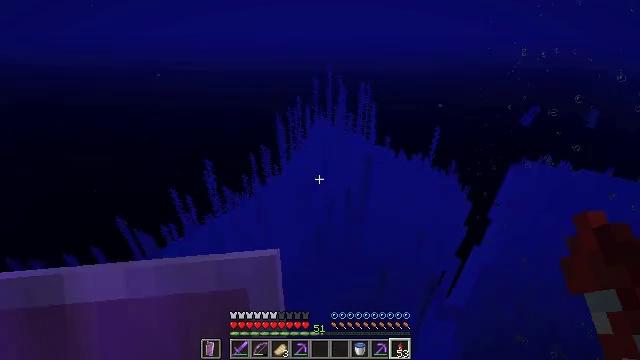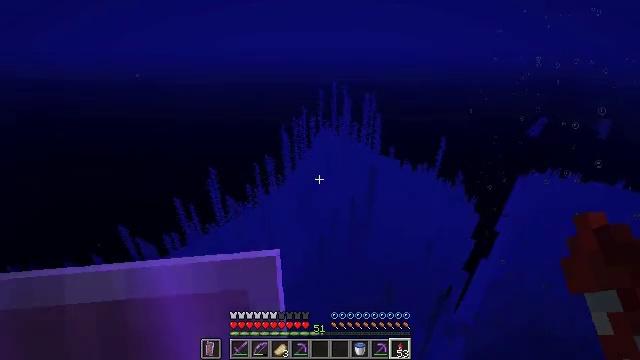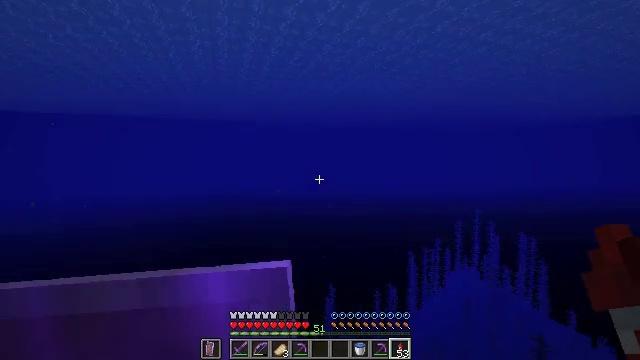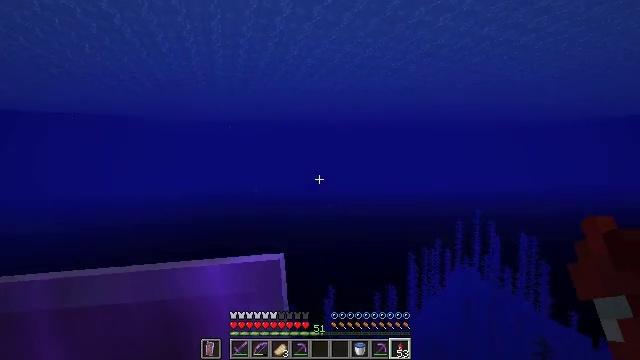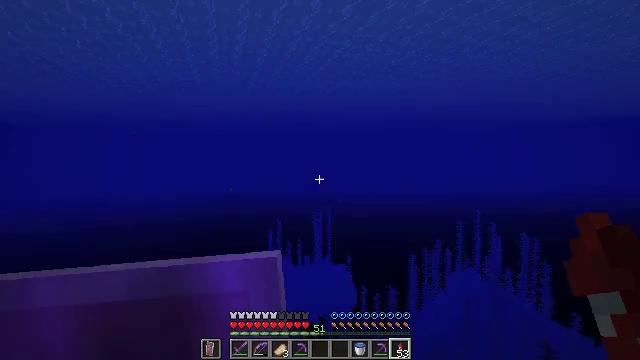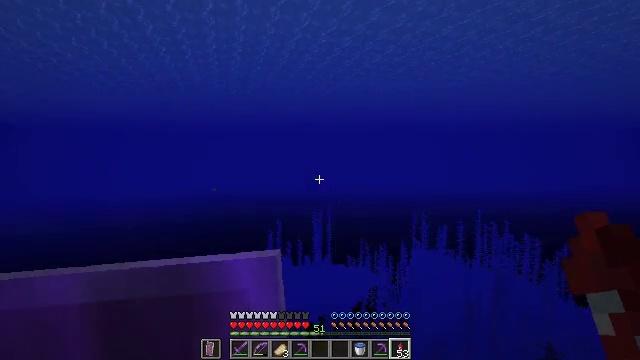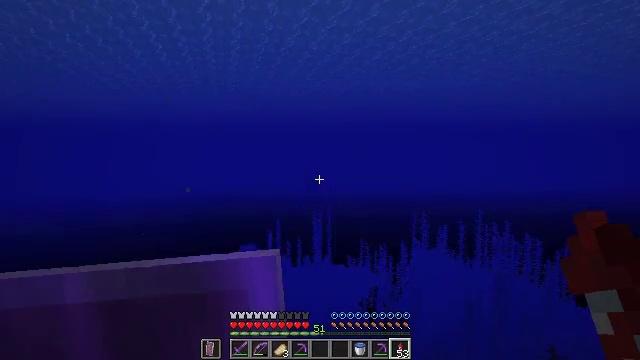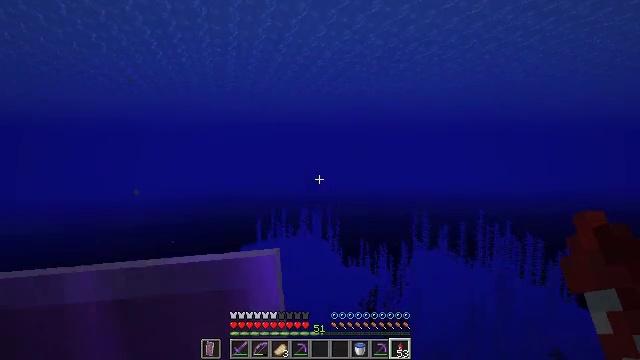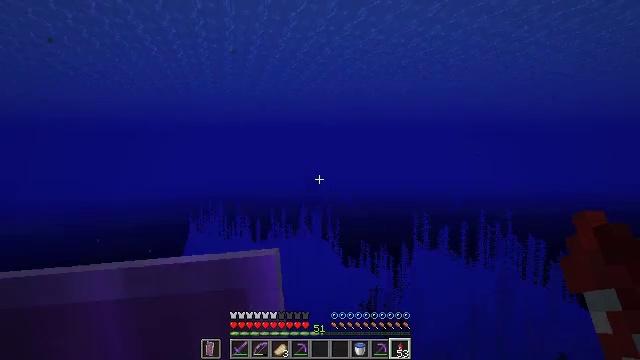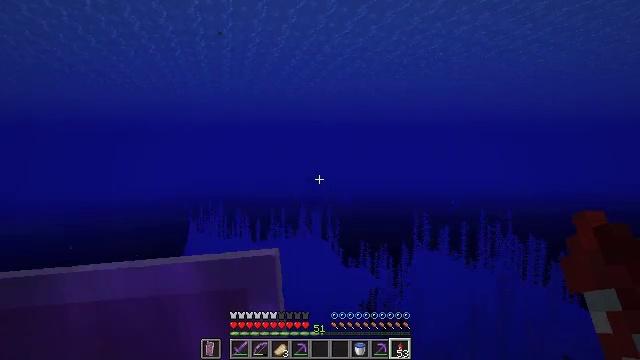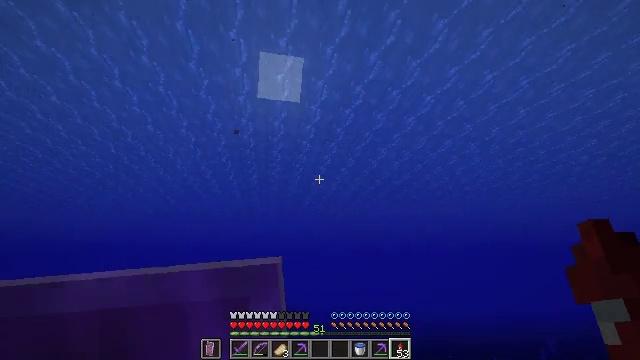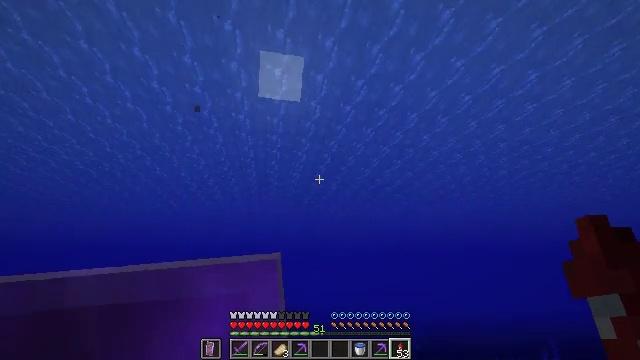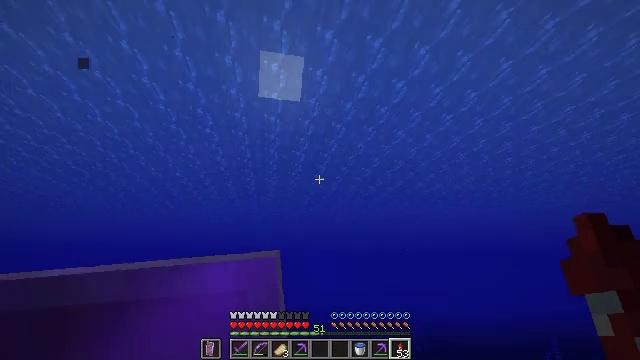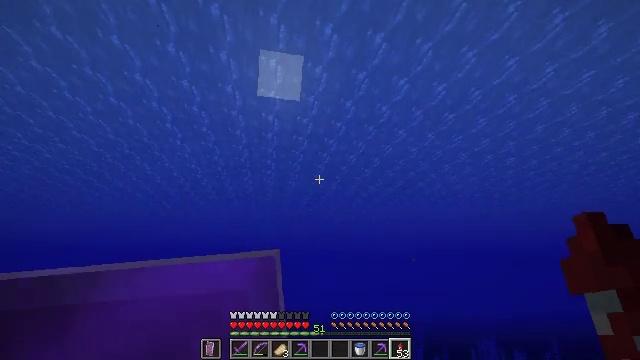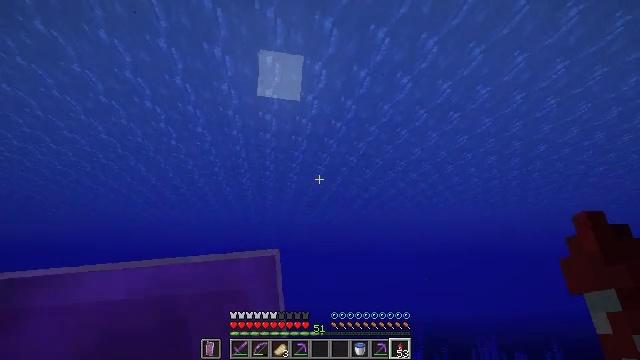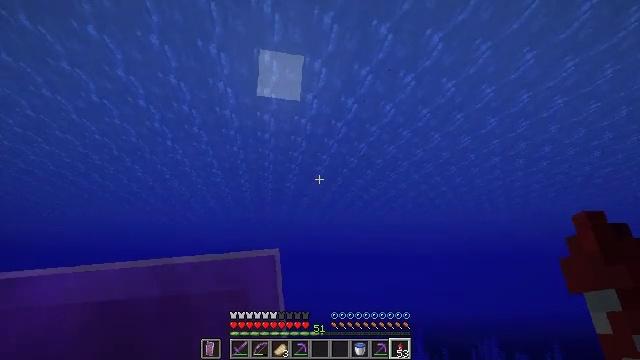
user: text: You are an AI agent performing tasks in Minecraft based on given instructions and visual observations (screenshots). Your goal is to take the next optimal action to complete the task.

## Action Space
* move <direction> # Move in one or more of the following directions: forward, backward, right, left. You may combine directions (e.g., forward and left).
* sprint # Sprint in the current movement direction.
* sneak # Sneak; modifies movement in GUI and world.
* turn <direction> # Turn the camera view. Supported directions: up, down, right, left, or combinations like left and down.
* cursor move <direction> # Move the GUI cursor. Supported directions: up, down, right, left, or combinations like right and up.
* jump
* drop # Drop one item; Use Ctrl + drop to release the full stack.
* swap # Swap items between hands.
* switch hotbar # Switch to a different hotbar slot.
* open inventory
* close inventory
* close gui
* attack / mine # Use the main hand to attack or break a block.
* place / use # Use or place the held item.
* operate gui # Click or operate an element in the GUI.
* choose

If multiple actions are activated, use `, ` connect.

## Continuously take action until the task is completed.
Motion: motion action
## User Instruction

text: craft item sponge
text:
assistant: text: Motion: move forward, sprint, jump
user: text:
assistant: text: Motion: move forward, sprint, turn left and up, jump
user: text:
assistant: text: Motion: move forward, sprint
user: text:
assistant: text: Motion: move forward, sprint
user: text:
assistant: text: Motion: move forward, sprint
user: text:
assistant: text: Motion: move forward, sprint
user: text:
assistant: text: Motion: move forward, sprint
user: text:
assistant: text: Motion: move forward, sprint
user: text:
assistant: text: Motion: move forward, sprint
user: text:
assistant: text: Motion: move forward, sprint, turn left and up, jump
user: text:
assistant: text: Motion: move forward, sprint, jump
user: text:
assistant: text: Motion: move forward, sprint, jump
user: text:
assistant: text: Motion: move forward, sprint, jump
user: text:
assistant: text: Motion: move forward, sprint, jump
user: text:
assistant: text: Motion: move forward, sprint, jump
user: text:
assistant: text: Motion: move forward, sprint, jump
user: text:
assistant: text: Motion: move forward, sprint, jump
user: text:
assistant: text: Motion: move forward, sprint, jump
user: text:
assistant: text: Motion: move forward, sprint
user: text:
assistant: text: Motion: move forward, sprint
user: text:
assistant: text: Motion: move forward, sprint
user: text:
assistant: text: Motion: move forward, sprint
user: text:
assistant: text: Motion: move forward, sprint, jump
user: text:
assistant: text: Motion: move forward, sprint, turn left and down, jump
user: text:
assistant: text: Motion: move forward, sprint, jump
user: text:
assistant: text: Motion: move forward, sprint, jump
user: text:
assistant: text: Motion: move forward, sprint, turn left and down, jump
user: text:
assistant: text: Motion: move forward, sprint
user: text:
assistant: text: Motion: move forward, sprint
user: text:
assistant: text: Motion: move forward, sprint